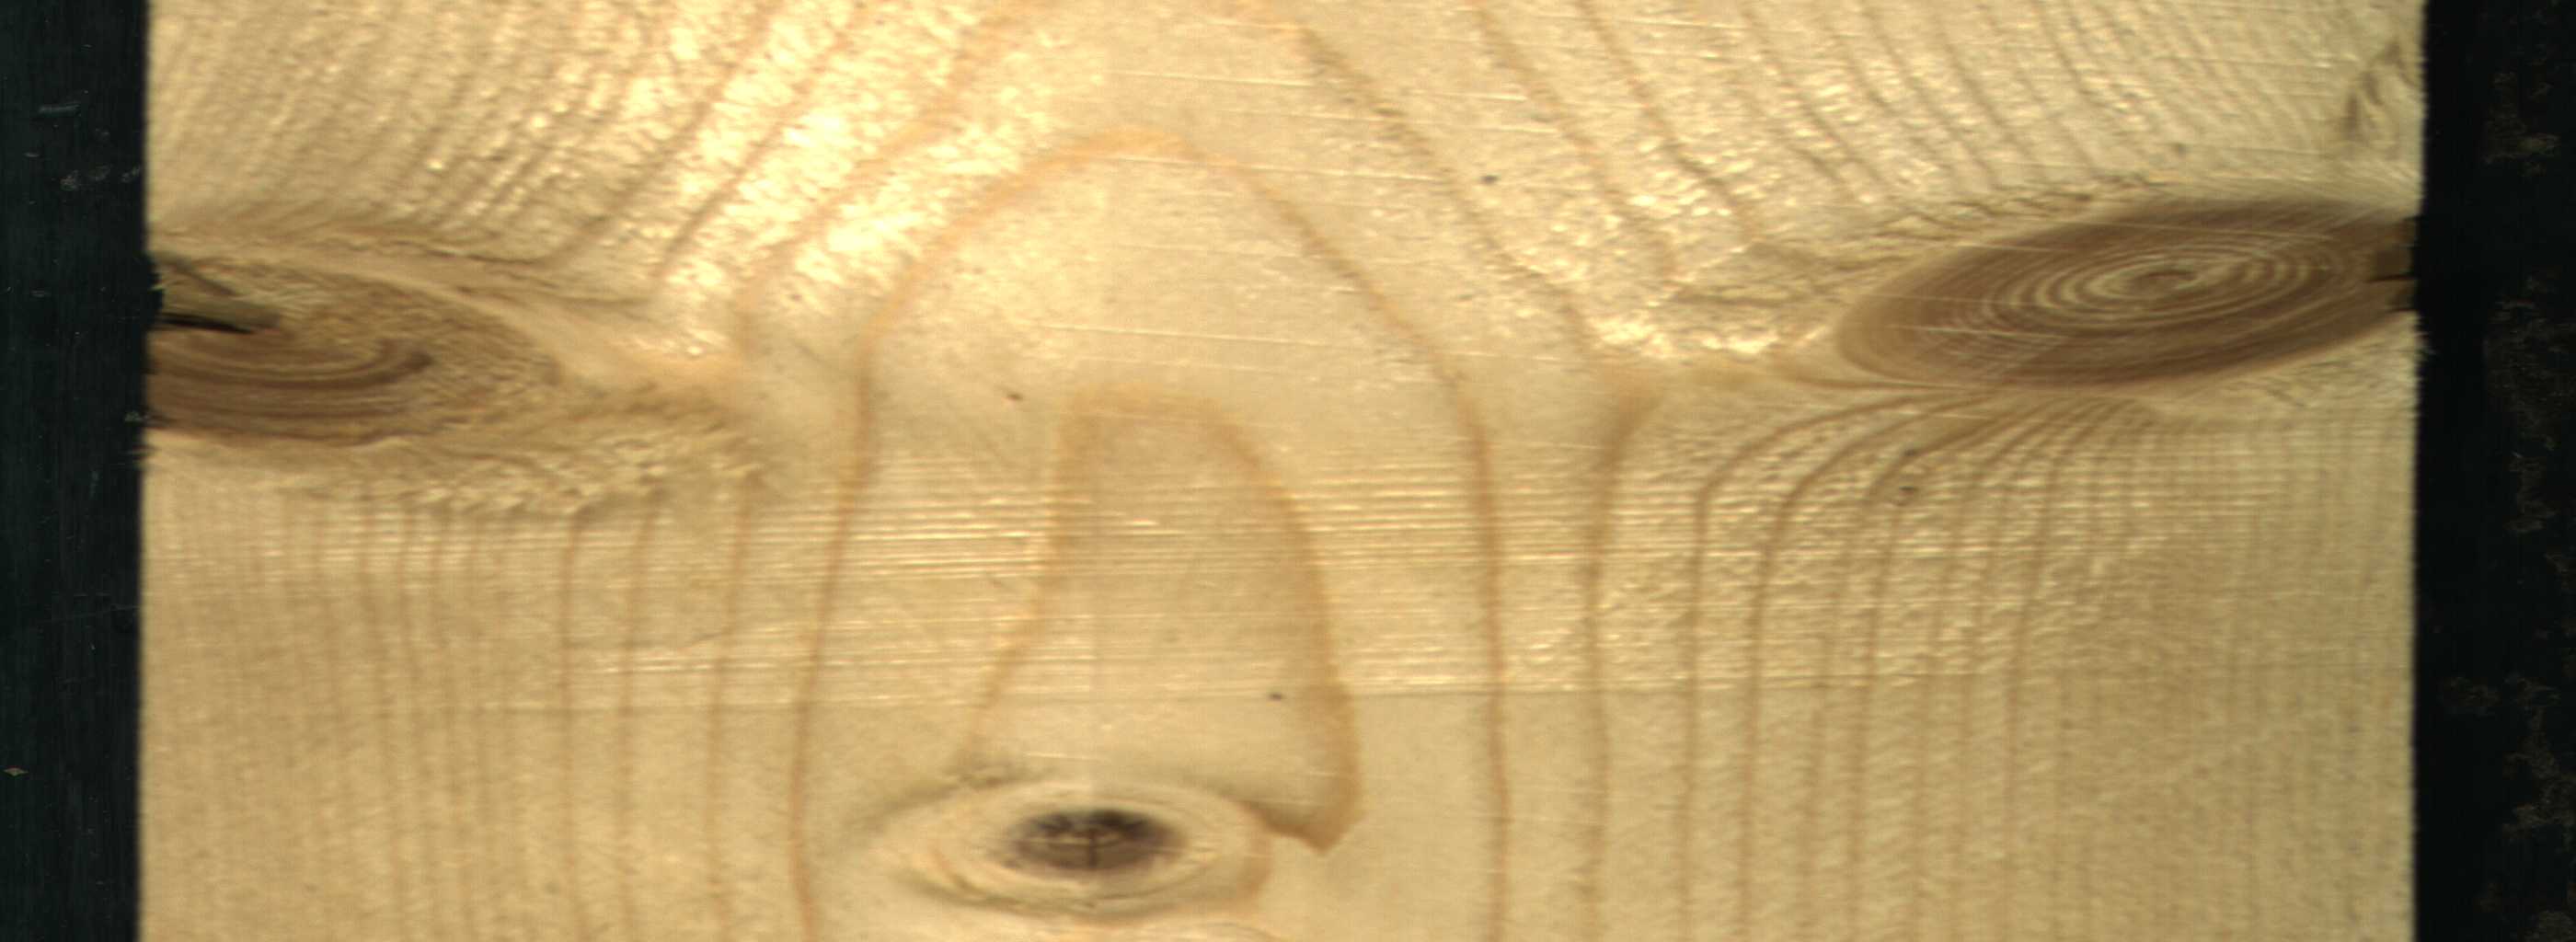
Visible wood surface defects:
knot_with_crack
Live_Knot
Live_Knot